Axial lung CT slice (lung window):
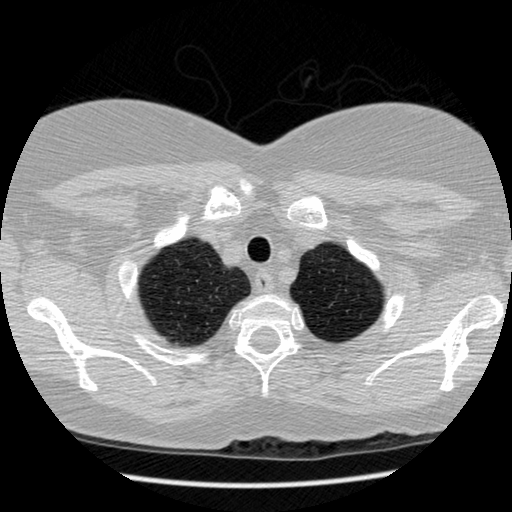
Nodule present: no